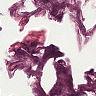
Metastatic tissue present: no